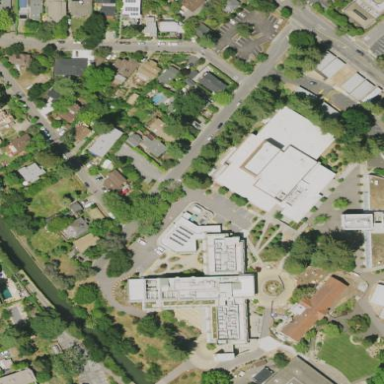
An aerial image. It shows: College building with surface parking area.